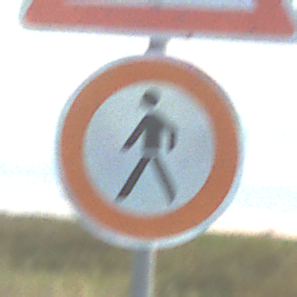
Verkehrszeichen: VerbotFussgaenger
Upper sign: Arbeitsstelle
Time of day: SunriseSunset
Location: Outdoor (RoadRail)
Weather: PartlyCloudy
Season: NotSpecified
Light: Natural